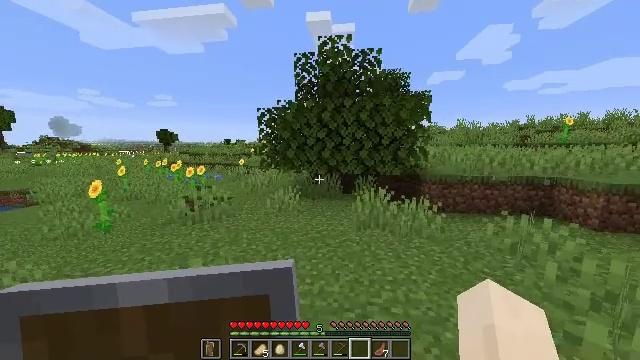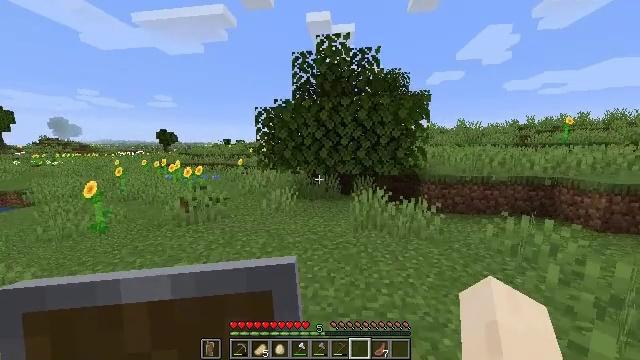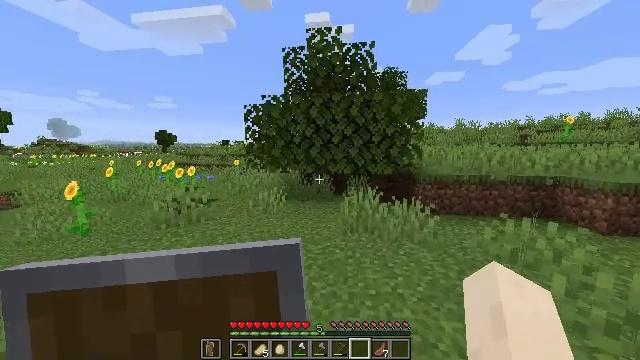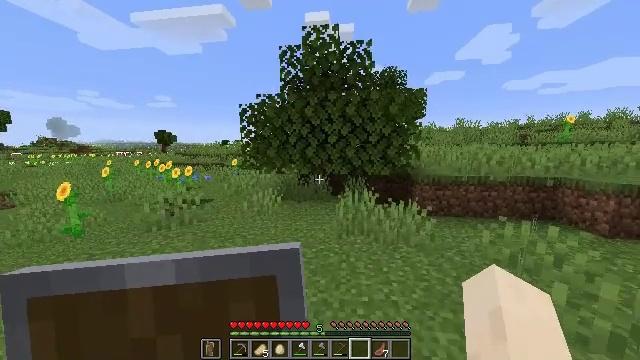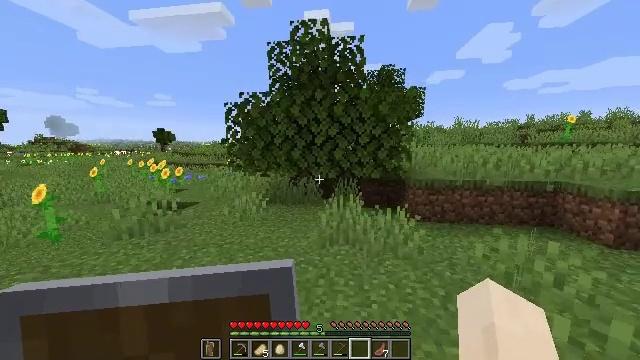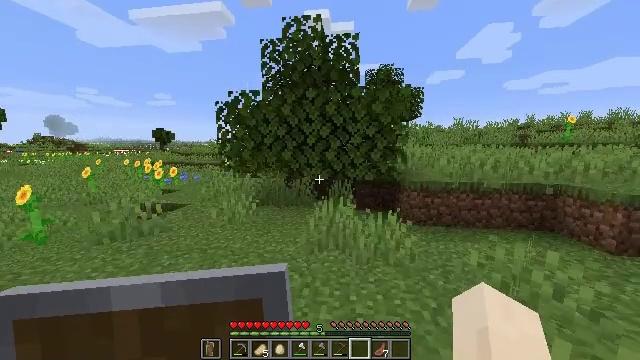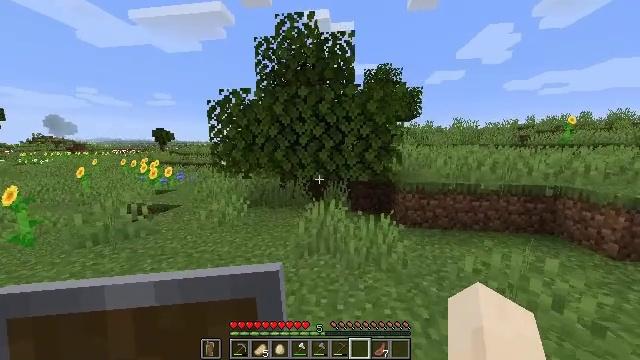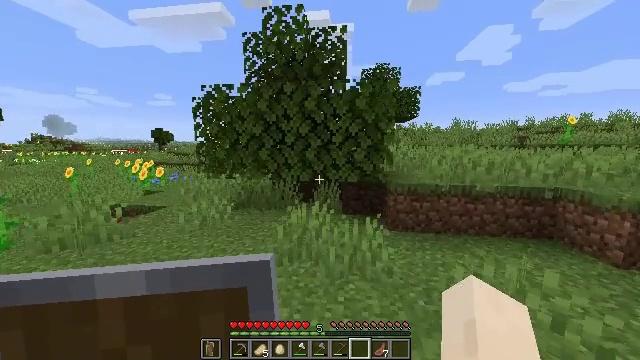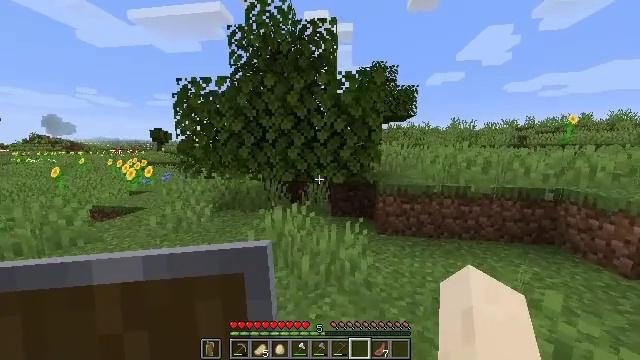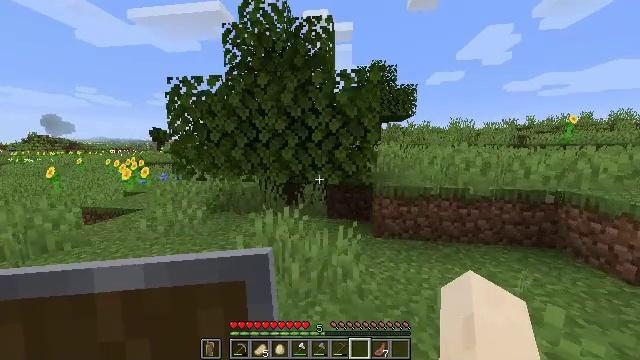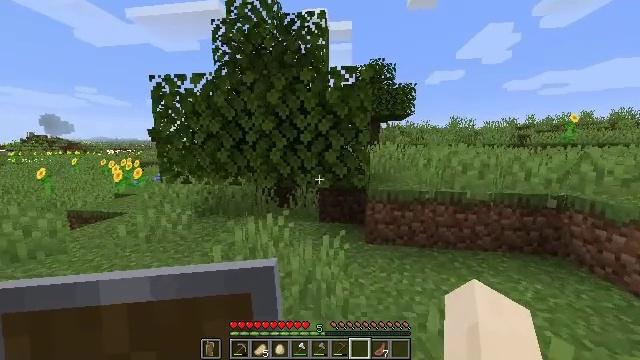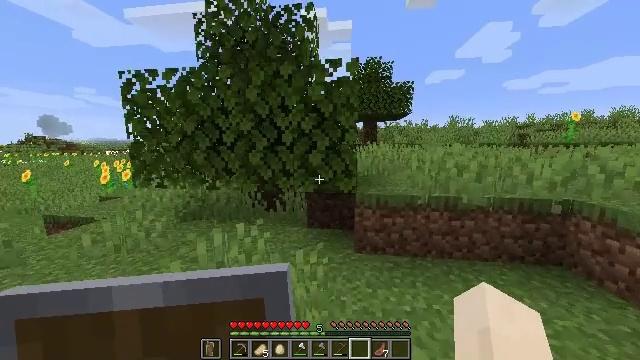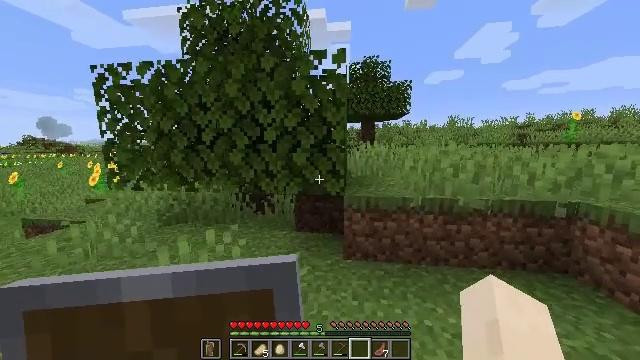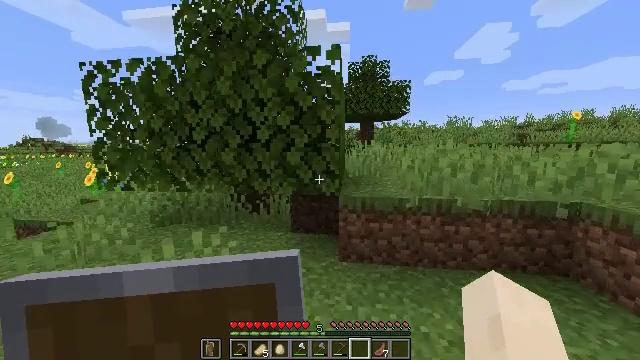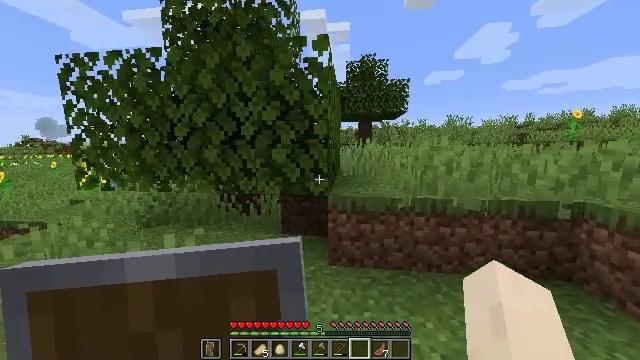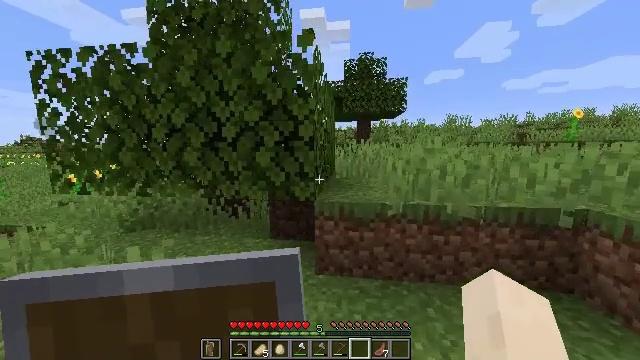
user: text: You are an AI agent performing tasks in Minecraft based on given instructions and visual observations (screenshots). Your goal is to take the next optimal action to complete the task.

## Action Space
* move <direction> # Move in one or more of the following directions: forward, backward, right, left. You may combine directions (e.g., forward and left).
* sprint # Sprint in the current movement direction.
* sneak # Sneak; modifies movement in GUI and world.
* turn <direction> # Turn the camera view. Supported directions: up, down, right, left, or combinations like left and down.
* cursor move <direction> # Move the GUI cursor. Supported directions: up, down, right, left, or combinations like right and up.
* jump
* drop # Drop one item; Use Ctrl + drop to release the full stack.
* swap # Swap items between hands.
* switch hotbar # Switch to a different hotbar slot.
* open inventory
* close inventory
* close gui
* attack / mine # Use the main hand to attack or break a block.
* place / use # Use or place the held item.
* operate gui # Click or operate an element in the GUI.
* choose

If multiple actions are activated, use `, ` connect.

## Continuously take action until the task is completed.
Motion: motion action
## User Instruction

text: Break the pumpkin to collect it.
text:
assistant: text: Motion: move forward and move right, sprint
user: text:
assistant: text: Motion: move forward and move right, sprint
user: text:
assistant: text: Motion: move forward and move right, sprint
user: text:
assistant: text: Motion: move forward and move right, sprint
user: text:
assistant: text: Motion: move forward and move right, sprint
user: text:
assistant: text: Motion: move forward and move right, sprint
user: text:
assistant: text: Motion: move forward and move right, sprint
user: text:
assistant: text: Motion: move forward and move right, sprint
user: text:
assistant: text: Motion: move forward and move right, sprint
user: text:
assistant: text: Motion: move forward and move right, sprint
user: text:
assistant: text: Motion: move forward and move right, sprint
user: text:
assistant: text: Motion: move forward and move right, sprint
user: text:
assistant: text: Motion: move forward and move right, sprint
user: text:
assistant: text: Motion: move forward and move right, sprint
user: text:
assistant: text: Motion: move forward and move right, sprint
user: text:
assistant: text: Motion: move forward and move right, sprint
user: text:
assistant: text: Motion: move forward and move right, sprint
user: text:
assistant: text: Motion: move forward and move right, sprint
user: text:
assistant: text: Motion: move forward and move right, sprint
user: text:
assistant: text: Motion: move forward and move right, sprint
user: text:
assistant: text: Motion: move forward, sprint
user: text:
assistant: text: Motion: move forward, sprint, jump
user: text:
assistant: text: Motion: move forward, sprint, jump
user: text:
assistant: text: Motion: move forward, sprint, jump
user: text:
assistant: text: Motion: move forward, sprint, jump
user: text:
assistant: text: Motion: move forward, sprint, jump
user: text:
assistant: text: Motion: move forward, sprint
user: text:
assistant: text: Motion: move forward, sprint
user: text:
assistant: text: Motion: move forward, sprint
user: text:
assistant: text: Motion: move forward, sprint